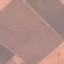
Land use / land cover class: AnnualCrop